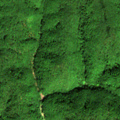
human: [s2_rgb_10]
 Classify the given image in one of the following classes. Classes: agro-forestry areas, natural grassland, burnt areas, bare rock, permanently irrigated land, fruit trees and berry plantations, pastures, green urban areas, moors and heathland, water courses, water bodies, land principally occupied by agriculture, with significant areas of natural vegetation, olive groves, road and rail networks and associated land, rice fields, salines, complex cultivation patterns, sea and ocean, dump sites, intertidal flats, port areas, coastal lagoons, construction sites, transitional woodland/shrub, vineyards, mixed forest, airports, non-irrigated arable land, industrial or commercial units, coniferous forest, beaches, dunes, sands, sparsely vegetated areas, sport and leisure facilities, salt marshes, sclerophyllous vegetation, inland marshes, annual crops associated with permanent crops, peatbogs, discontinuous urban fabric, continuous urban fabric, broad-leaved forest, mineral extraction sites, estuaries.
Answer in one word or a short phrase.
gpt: broad-leaved forest